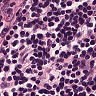
Metastatic tissue present: no